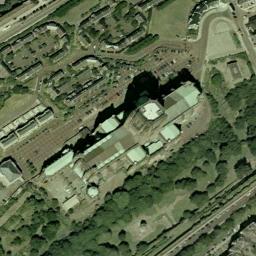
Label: church